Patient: sex M, age 45
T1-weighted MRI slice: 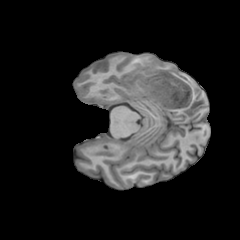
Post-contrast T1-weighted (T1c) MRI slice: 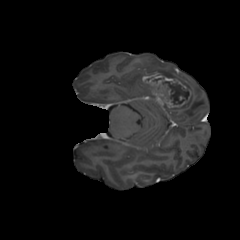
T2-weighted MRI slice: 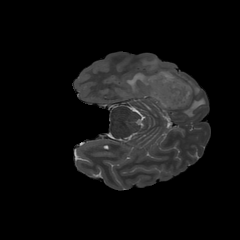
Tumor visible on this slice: yes
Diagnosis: Glioblastoma, IDH-wildtype
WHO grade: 4